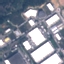
Label: Industrial